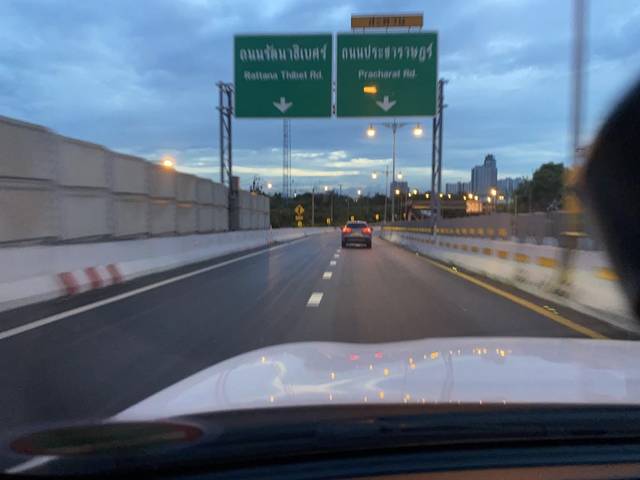
Region: Thailand
Coordinates: 13.855, 100.489